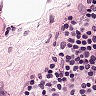
Metastatic tissue present: no